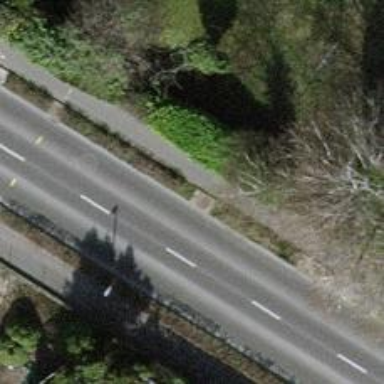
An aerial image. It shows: Hedge barrier.